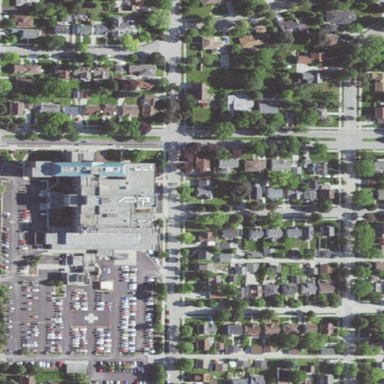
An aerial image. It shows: Hospital.